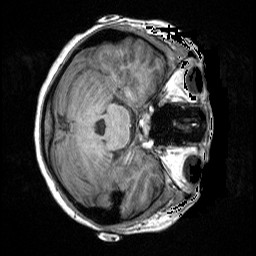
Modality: T1w
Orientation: axial
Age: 19
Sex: female
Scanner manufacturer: siemens
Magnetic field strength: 3 T
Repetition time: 1.64 s
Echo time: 0.00234 s